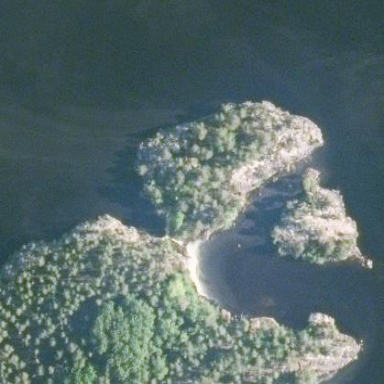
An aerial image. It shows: Islet.